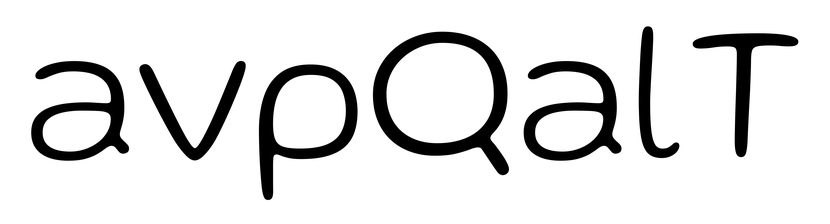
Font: Gluten_ExtraLight